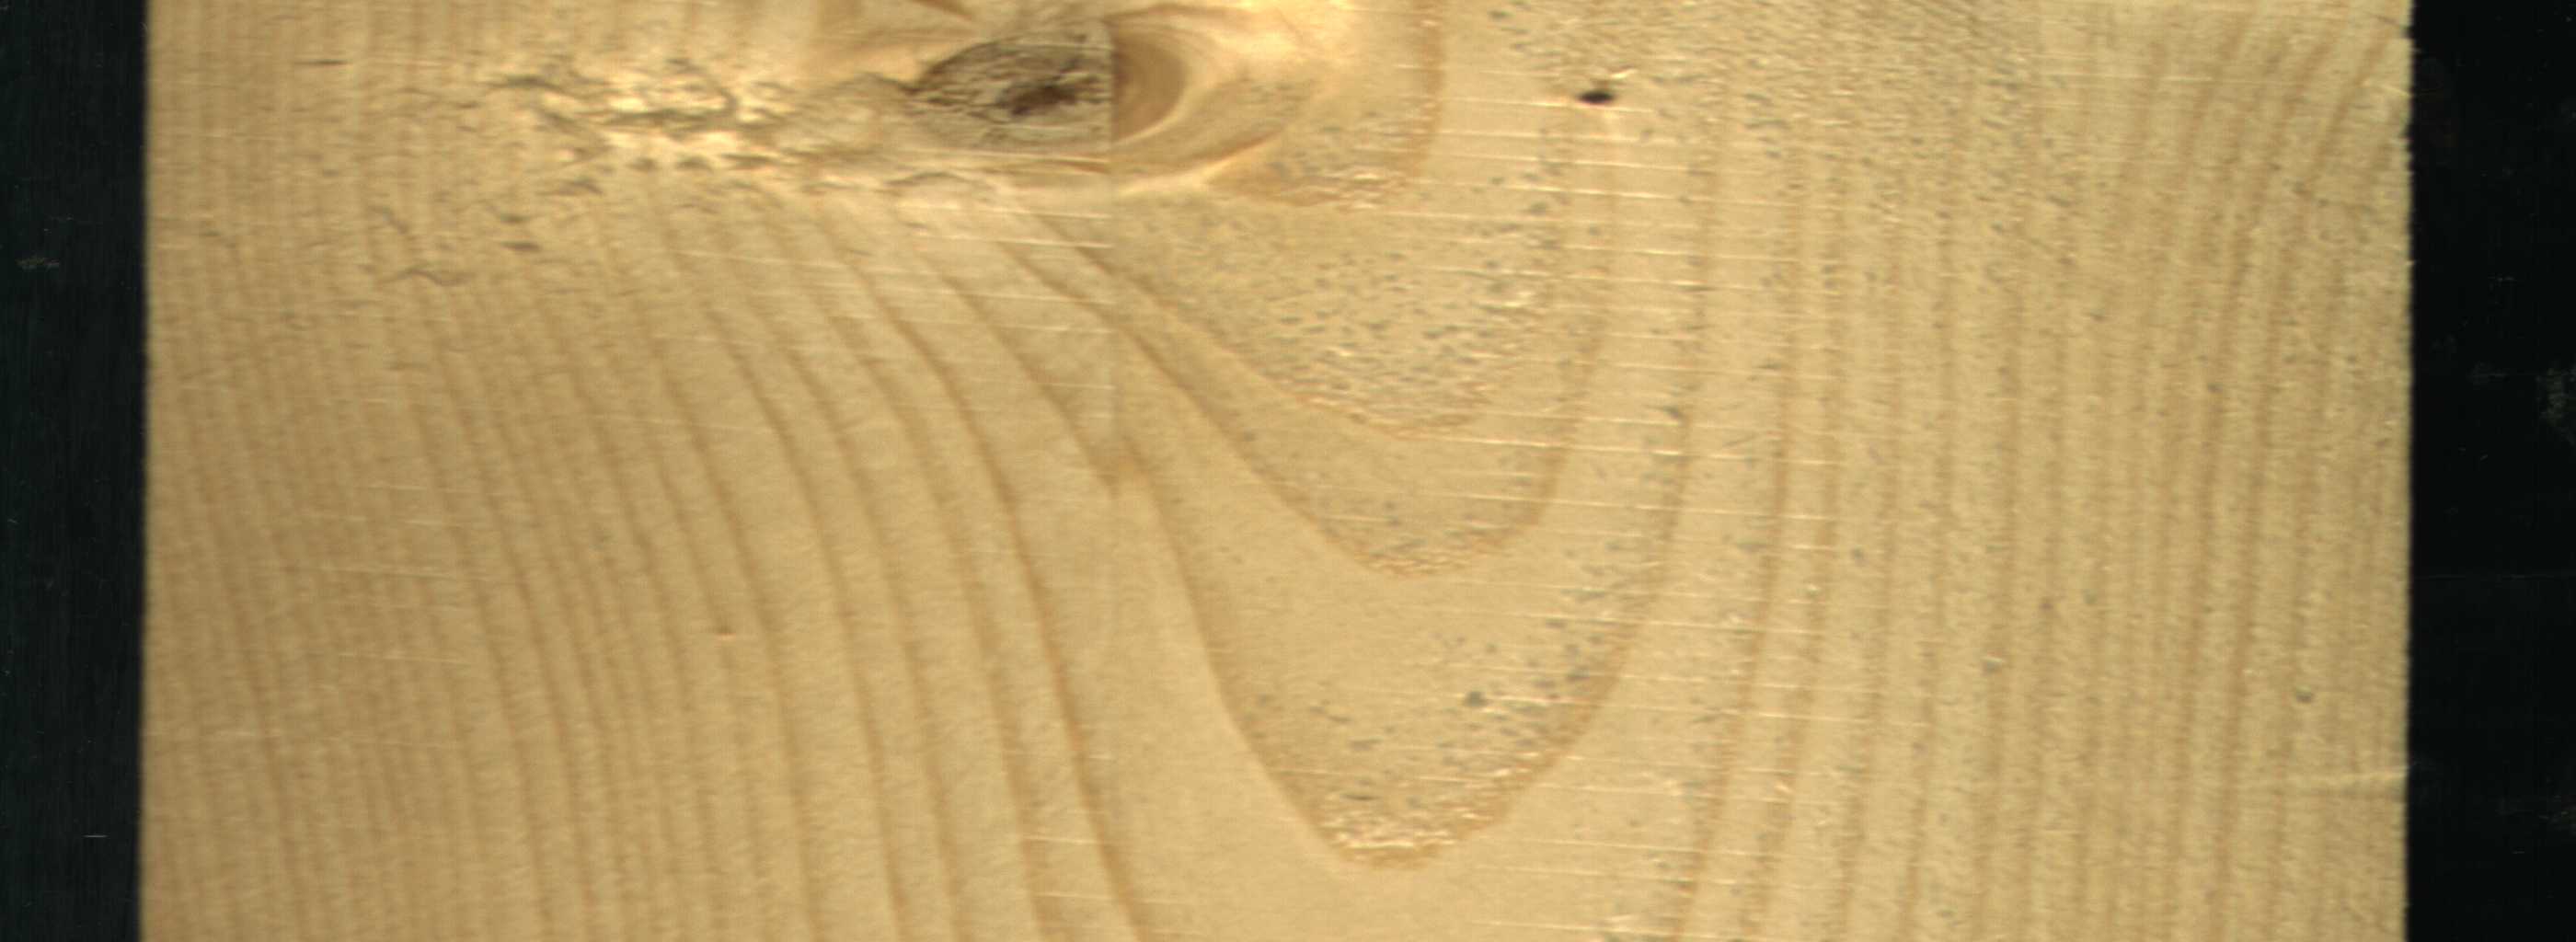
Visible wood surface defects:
Live_Knot